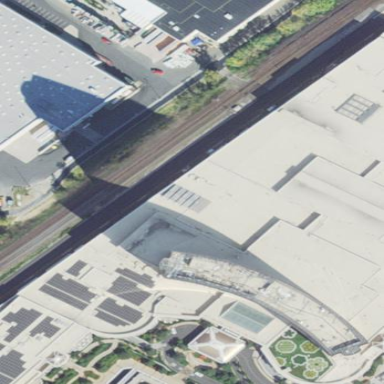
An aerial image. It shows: Building designated as casino.